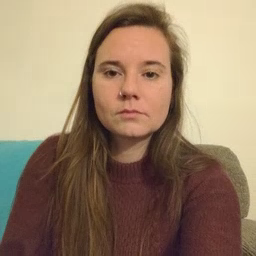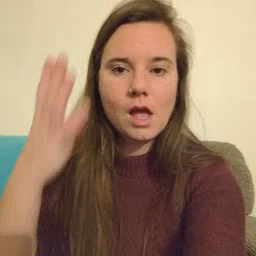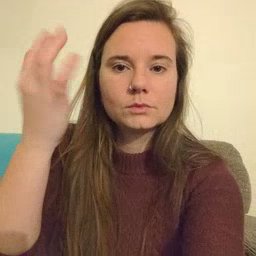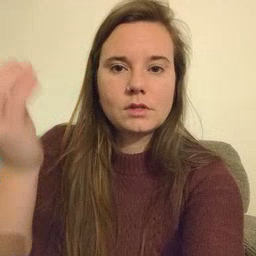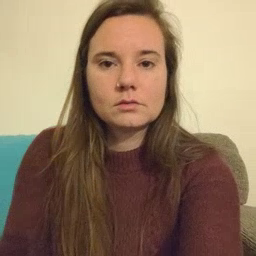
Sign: outside